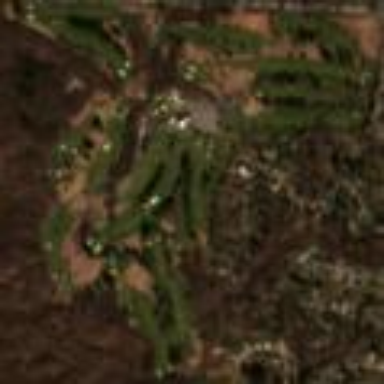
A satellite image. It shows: Golf course.